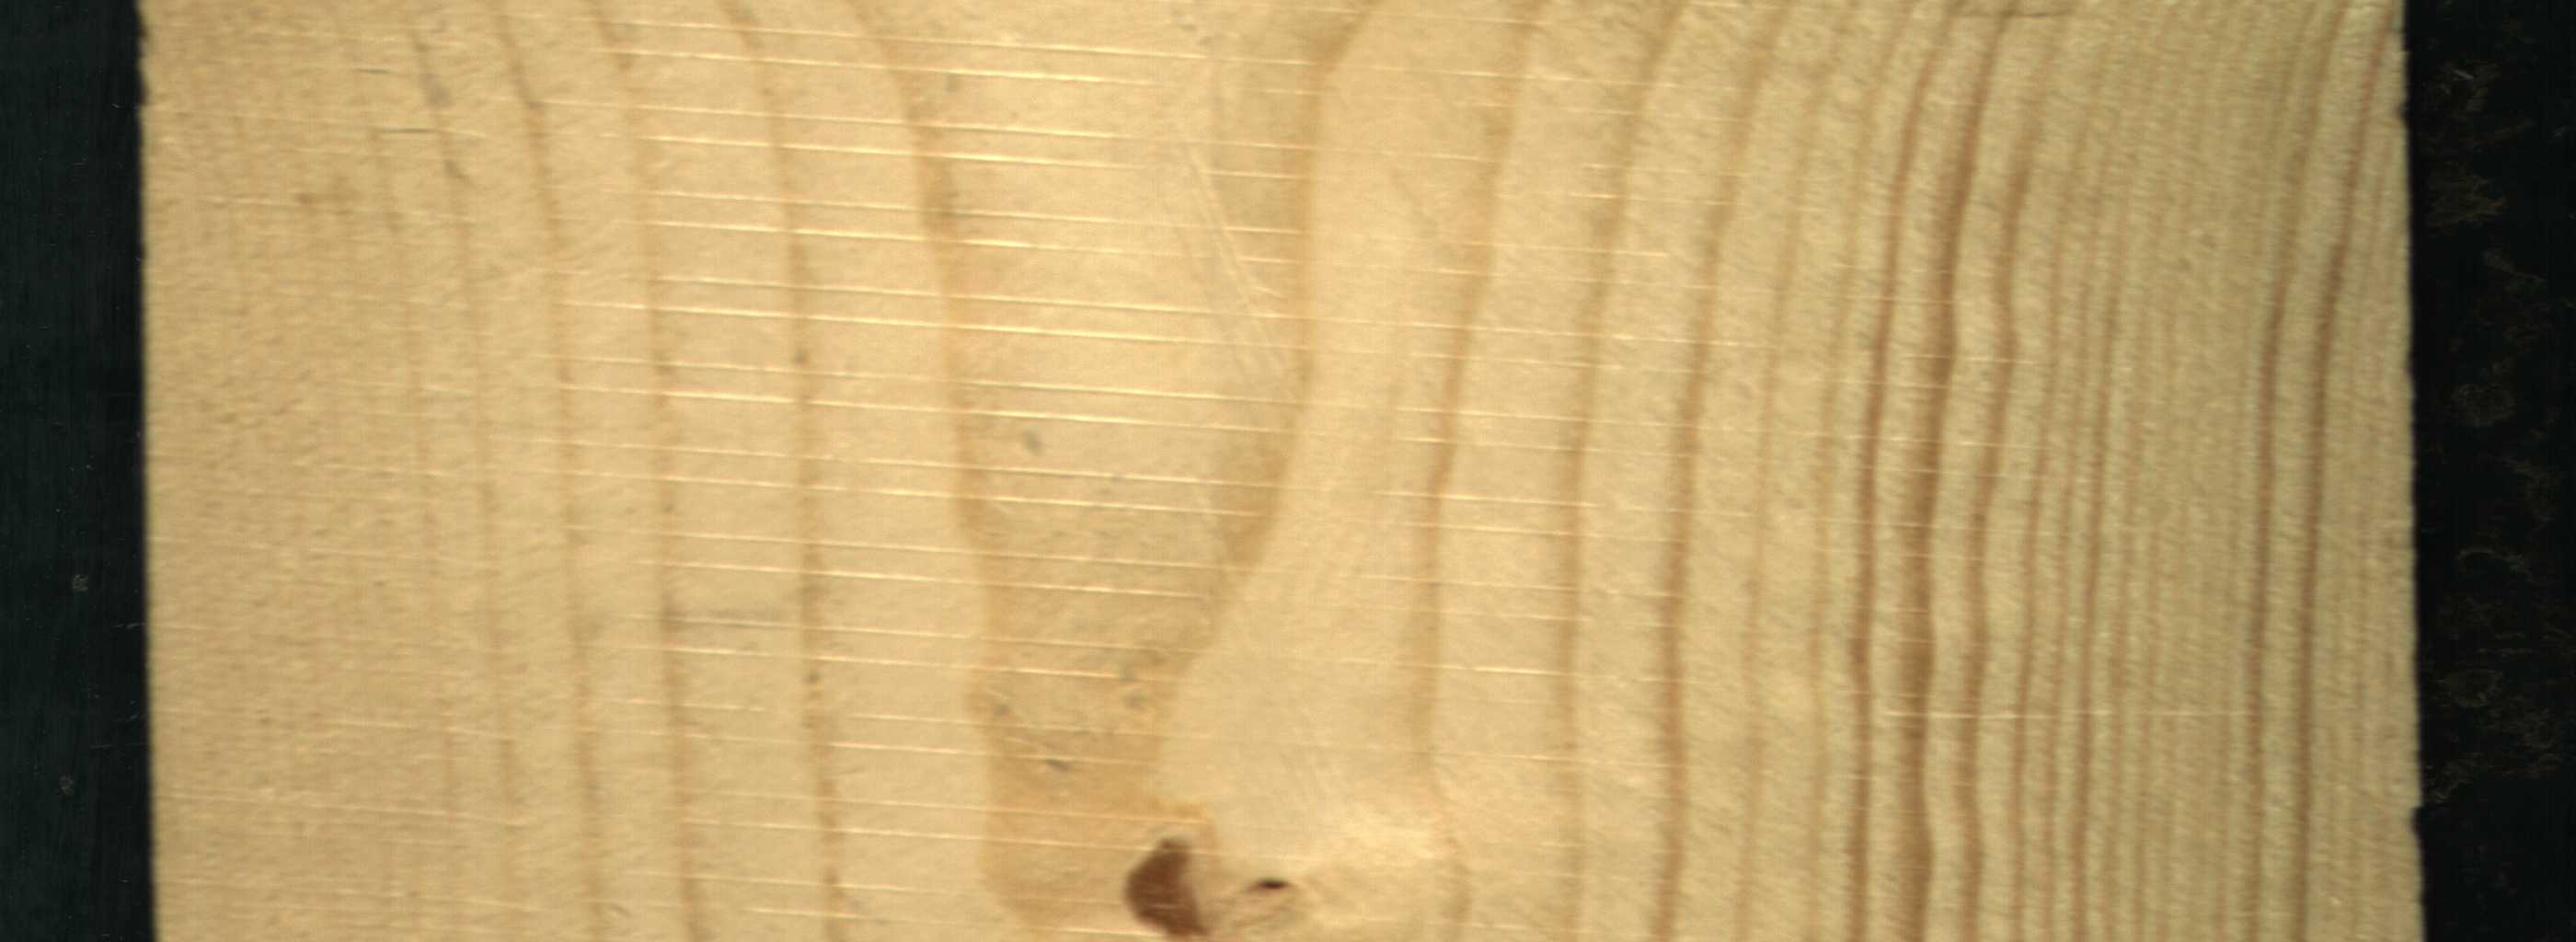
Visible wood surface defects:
resin
Live_Knot